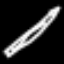
Label: pencil